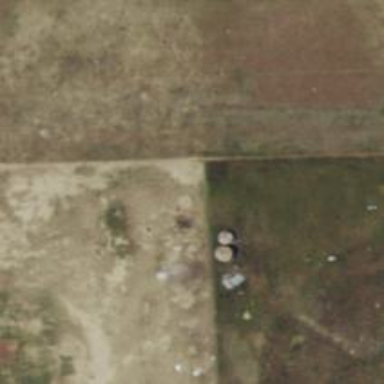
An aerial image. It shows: Silo.